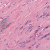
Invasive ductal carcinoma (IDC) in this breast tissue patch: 1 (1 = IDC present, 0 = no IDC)